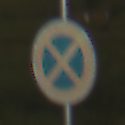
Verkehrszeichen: AbsolutesHalteverbot
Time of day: MorningAfternoon
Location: Outdoor (Nature)
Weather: Clear
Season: NotSpecified
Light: Natural